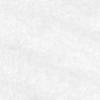
Label: no_change